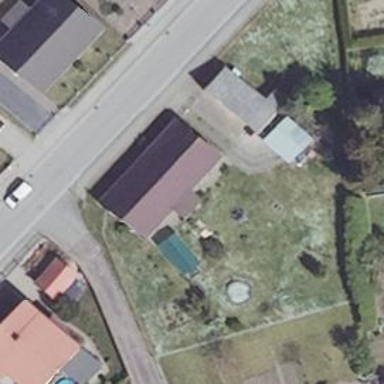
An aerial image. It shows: Detached building.